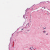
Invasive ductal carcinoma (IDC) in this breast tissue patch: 0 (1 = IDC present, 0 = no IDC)